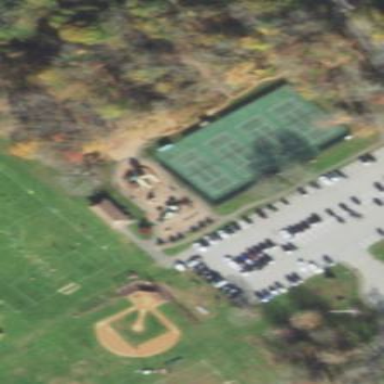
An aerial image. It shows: Tennis court in leisure pitch.